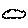
Label: cloud